Question: I am using a ListView in combination with a HashList to show data from an SQL Database through JSON. Everything works fine. But now I want to have a special feature.
In the ListView are round about 400 Items. So if i click one of the item to view its content and switch via Backbutton back to the Listview, i want to have the viewed Item from the Listview being marked in another color so that the user sees directly which oh the items he already has clicked.
I painted an little grafik for you, for better understanding

On the left side, the original View. After i View the 1st,5th and 8th Item of the list, the list should look like at the right side.
Is this possible?
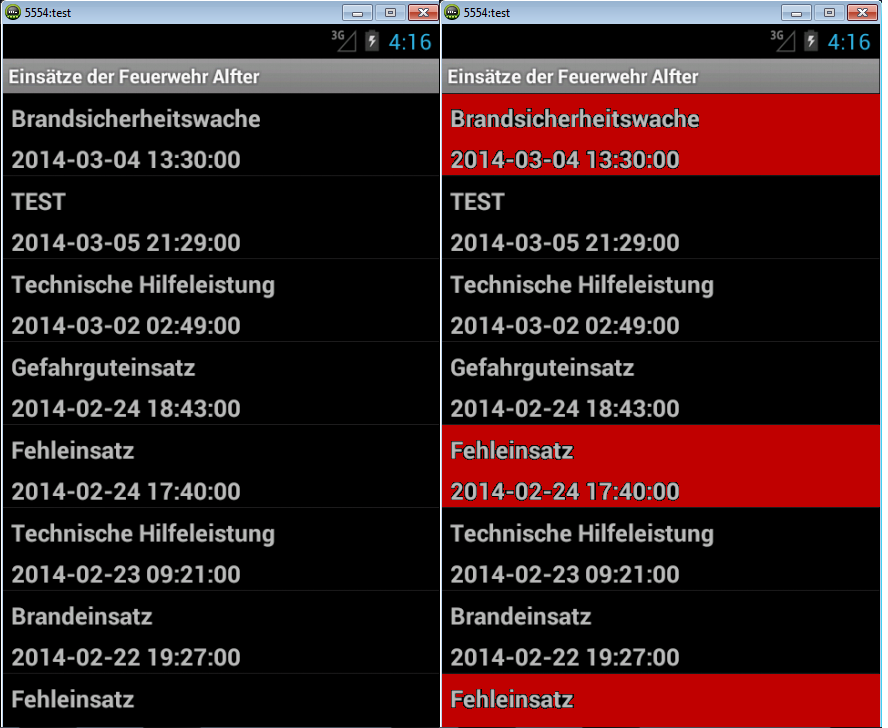
Answer: You can implement your own adapter, then have an boolean array to store the current status of every row, and in the getView function assign a different color to the background of the selected rows based on your boolean array.
For this you will need also to set an onClick event in your rows to open the previsualization view and there also check the boolean array as "visited".
For more info about how to make custom efficient adapters, please read <URL>
---
To simply let the user choice more than one row you can use
'''
listView.setChoiceMode(ListView.CHOICE_MODE_MULTIPLE);
'''
in your list